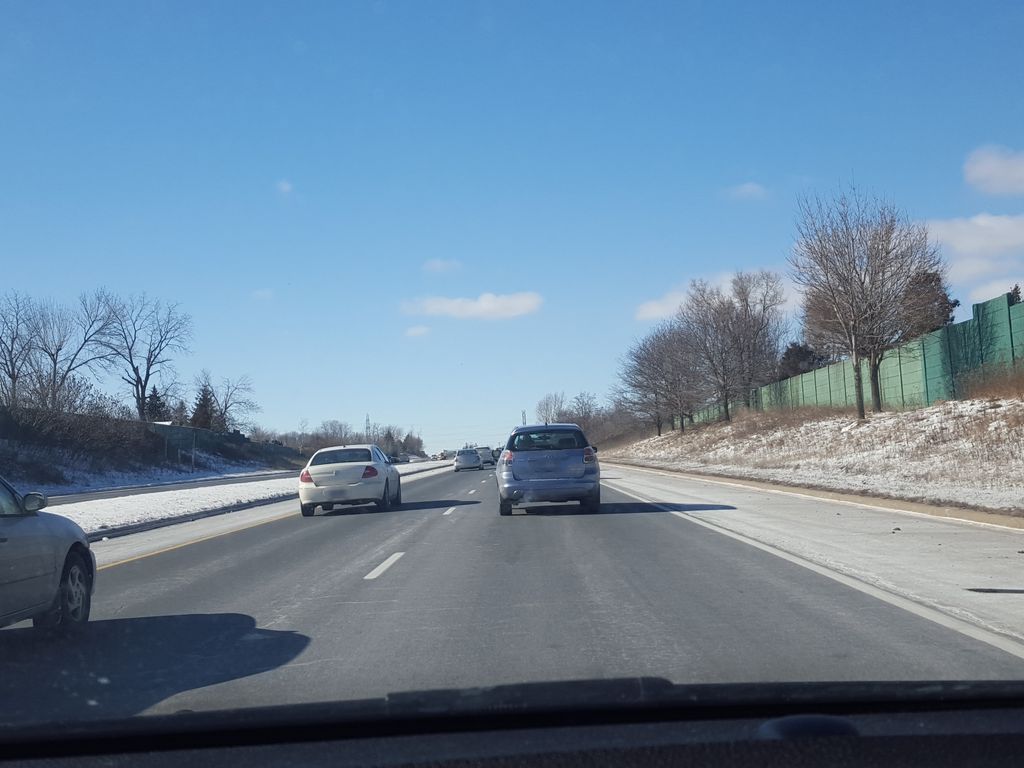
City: hamilton